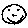
Label: smiley face